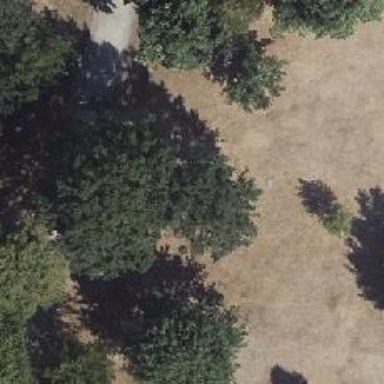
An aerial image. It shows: Deciduous broadleaved tree in park.